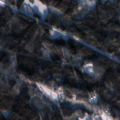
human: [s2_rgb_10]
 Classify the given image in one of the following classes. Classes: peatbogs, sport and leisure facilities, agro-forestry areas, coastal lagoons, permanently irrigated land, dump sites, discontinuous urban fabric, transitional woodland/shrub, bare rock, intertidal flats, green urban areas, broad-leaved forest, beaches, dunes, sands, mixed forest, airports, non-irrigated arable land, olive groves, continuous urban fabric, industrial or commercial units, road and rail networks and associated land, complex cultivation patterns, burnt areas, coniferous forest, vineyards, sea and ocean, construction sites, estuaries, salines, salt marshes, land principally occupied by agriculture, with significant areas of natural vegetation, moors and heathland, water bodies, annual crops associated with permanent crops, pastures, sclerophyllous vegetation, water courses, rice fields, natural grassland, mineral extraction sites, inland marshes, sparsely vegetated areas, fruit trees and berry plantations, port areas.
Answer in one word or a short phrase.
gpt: coniferous forest, mixed forest